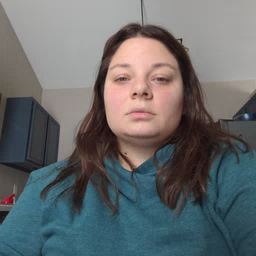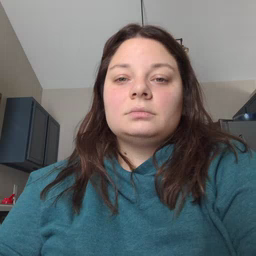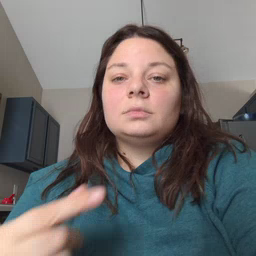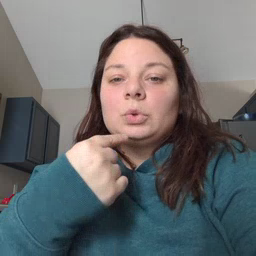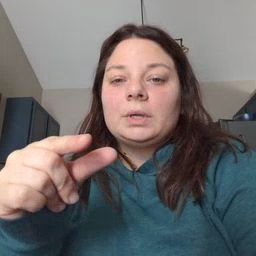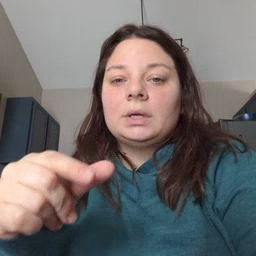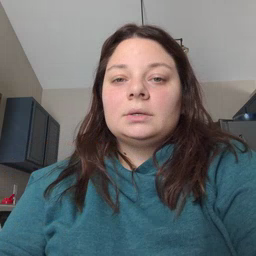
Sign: green